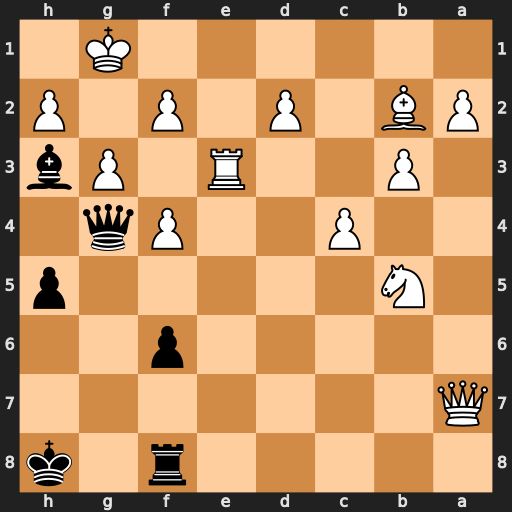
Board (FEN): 5r1k/Q7/5p2/1N5p/2P2Pq1/1P2R1Pb/PB1P1P1P/6K1
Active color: b
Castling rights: -
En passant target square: -
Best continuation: Qd1+ Re1 Qxe1#